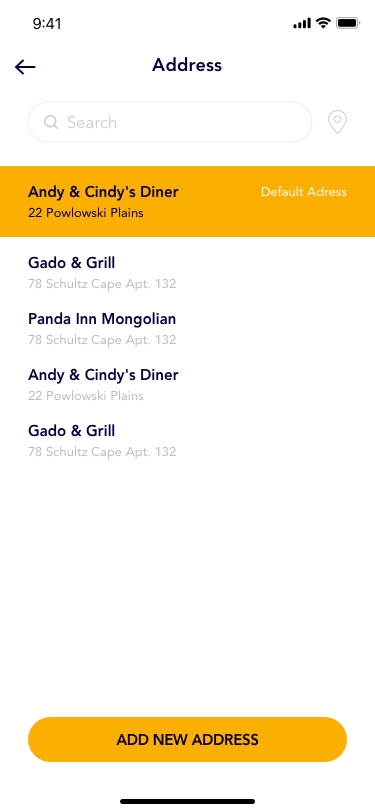
Text in this UI design:
Andy & Cindy's Diner
22 Powlowski Plains
Gado & Grill
78 Schultz Cape Apt. 132
Gado & Grill
78 Schultz Cape Apt. 132
Panda Inn Mongolian
78 Schultz Cape Apt. 132
Address
Search
Andy & Cindy's Diner
22 Powlowski Plains
Default Adress